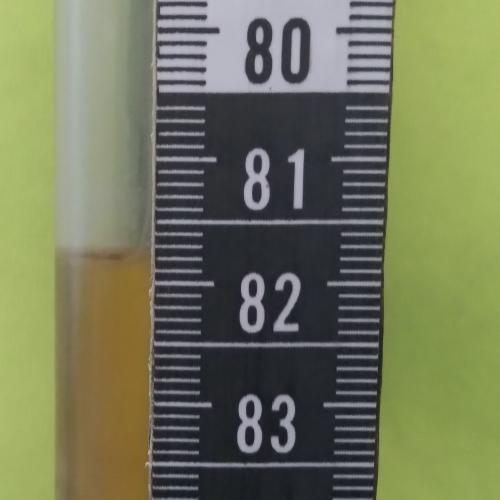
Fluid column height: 81.8 cm